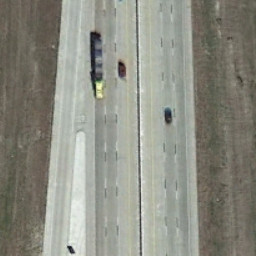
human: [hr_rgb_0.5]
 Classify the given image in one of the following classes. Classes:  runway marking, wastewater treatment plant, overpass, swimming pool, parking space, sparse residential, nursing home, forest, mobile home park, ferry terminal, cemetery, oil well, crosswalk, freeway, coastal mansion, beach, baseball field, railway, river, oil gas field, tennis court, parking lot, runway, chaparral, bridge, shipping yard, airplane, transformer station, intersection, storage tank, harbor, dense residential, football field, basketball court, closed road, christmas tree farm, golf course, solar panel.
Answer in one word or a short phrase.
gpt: freeway